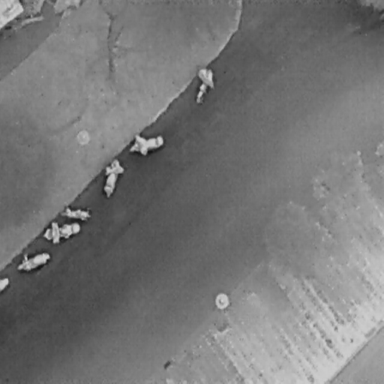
There are seven Bicycles in the infrared image.